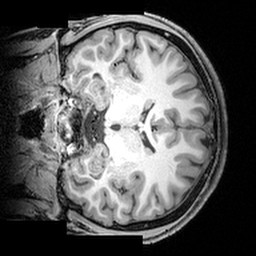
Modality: T1w
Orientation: coronal
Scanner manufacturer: siemens
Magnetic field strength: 3 T
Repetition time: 1.9 s
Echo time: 0.00397 s